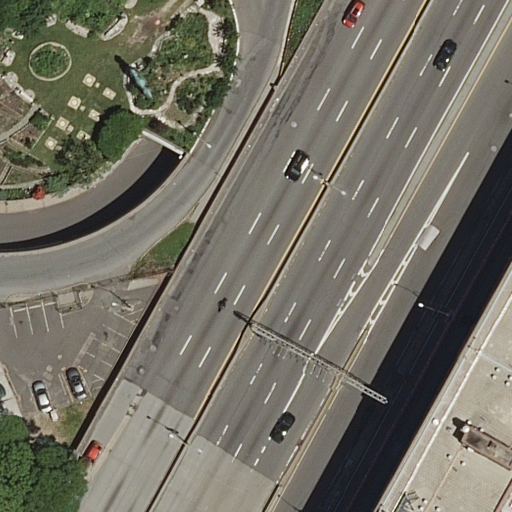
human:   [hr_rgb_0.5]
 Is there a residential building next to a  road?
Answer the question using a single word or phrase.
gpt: yes

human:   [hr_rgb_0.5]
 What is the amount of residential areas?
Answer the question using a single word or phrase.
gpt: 1

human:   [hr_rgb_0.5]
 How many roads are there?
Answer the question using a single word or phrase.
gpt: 9

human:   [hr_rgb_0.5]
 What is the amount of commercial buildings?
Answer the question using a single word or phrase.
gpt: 0

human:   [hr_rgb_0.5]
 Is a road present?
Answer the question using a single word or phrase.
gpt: yes

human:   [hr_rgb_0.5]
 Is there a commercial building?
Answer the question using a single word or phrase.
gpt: no

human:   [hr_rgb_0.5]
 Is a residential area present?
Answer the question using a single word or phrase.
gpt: yes

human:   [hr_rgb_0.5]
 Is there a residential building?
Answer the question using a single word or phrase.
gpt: yes

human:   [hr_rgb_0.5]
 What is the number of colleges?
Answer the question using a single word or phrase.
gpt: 1

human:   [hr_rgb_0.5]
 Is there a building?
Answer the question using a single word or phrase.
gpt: yes

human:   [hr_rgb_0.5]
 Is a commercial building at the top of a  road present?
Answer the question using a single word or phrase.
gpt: no

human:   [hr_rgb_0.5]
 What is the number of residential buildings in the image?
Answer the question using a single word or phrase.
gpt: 1

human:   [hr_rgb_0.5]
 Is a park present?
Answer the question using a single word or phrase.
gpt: yes

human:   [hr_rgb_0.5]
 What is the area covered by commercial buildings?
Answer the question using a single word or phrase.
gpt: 0m2

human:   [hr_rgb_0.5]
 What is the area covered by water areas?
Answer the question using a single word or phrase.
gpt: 0m2

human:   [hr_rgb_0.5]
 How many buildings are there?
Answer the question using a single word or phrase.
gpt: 1

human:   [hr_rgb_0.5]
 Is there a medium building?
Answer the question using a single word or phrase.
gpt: no

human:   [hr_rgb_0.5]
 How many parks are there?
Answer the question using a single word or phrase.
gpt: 1

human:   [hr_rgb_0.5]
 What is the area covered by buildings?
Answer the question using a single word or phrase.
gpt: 7755m2

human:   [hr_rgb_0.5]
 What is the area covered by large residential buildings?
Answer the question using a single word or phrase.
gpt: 7755m2

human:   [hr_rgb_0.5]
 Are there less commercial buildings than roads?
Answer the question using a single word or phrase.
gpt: yes

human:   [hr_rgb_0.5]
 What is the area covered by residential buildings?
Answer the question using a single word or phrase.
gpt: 7755m2

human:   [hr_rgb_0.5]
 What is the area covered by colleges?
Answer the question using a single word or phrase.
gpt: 0m2

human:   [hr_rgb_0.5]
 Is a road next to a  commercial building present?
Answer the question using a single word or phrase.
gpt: no

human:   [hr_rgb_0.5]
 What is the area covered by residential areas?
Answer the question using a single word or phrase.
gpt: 10321m2

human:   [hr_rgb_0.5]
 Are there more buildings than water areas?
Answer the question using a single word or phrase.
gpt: yes

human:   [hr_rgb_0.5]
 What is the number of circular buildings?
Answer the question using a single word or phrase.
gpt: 0

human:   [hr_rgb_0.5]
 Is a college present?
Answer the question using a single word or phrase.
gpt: yes

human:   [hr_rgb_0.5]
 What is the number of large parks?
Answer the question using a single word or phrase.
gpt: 0

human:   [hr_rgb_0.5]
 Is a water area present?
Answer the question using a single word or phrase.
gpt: no

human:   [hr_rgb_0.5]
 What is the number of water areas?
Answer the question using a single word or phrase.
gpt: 0

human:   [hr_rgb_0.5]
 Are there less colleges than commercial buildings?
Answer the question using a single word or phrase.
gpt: no

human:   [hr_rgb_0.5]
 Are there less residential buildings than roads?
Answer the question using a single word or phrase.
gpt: yes

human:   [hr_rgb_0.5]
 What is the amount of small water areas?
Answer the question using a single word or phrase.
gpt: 0

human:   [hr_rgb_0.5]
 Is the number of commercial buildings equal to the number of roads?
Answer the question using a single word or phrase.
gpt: no

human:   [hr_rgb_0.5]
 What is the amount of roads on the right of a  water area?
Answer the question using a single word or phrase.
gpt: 0

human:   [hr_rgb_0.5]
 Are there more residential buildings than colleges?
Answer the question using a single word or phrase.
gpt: no

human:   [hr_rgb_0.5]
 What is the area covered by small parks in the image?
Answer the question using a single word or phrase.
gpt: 0m2

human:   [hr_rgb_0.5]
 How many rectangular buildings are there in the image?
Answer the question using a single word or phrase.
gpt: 0

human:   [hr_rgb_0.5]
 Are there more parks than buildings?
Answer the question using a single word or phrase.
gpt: no

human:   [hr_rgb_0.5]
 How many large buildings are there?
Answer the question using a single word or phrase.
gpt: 1

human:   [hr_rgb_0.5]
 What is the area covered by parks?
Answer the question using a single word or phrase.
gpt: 381m2

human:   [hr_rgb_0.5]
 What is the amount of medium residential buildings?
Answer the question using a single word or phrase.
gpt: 0

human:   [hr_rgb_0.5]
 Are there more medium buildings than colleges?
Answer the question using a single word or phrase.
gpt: no

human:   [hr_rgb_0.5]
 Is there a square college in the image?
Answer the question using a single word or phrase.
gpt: no

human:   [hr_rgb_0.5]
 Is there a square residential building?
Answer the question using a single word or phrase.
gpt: no

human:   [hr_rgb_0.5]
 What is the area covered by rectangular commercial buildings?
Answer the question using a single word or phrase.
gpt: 0m2

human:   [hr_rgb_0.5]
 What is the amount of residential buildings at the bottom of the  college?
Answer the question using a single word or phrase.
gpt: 1

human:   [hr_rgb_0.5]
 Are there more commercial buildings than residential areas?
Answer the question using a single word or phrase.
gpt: no

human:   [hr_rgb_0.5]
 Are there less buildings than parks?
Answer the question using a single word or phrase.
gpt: no

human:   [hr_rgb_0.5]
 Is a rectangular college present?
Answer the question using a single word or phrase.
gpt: yes

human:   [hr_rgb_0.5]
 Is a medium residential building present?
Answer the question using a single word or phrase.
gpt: no

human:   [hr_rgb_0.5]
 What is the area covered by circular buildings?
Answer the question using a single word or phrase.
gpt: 0m2

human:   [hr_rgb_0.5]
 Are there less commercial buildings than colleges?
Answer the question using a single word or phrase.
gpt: yes

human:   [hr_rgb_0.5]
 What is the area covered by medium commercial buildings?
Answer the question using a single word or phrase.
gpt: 0m2

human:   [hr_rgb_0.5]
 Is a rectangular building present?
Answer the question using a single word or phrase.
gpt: no

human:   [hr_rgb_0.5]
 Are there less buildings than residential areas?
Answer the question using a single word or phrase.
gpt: no

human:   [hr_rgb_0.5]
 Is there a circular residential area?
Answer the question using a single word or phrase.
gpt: no

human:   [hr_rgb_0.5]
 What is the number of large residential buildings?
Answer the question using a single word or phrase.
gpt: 1

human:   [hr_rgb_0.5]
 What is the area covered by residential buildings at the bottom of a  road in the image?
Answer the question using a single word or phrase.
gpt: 7755m2

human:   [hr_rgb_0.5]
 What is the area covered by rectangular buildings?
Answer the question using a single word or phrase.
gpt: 0m2

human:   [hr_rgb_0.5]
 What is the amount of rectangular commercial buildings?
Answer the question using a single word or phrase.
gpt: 0

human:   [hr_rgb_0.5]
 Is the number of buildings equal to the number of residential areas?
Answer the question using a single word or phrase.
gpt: yes

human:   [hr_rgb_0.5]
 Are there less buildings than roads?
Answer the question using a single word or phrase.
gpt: yes